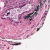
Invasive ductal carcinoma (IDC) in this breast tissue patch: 0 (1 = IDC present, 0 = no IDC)